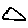
Label: triangle